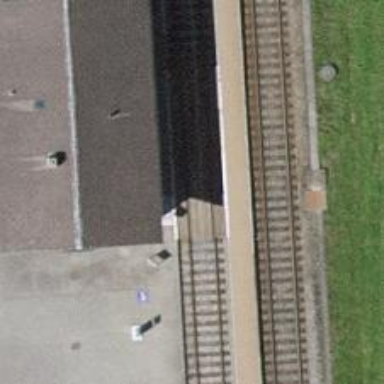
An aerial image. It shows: Single-track railway siding with electrified contact lines.